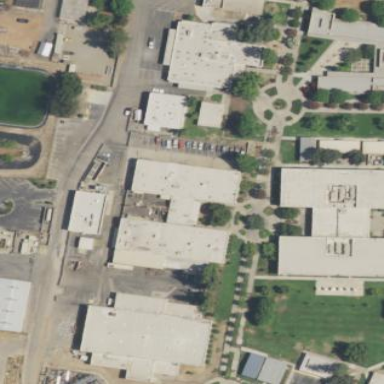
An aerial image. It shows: College building.